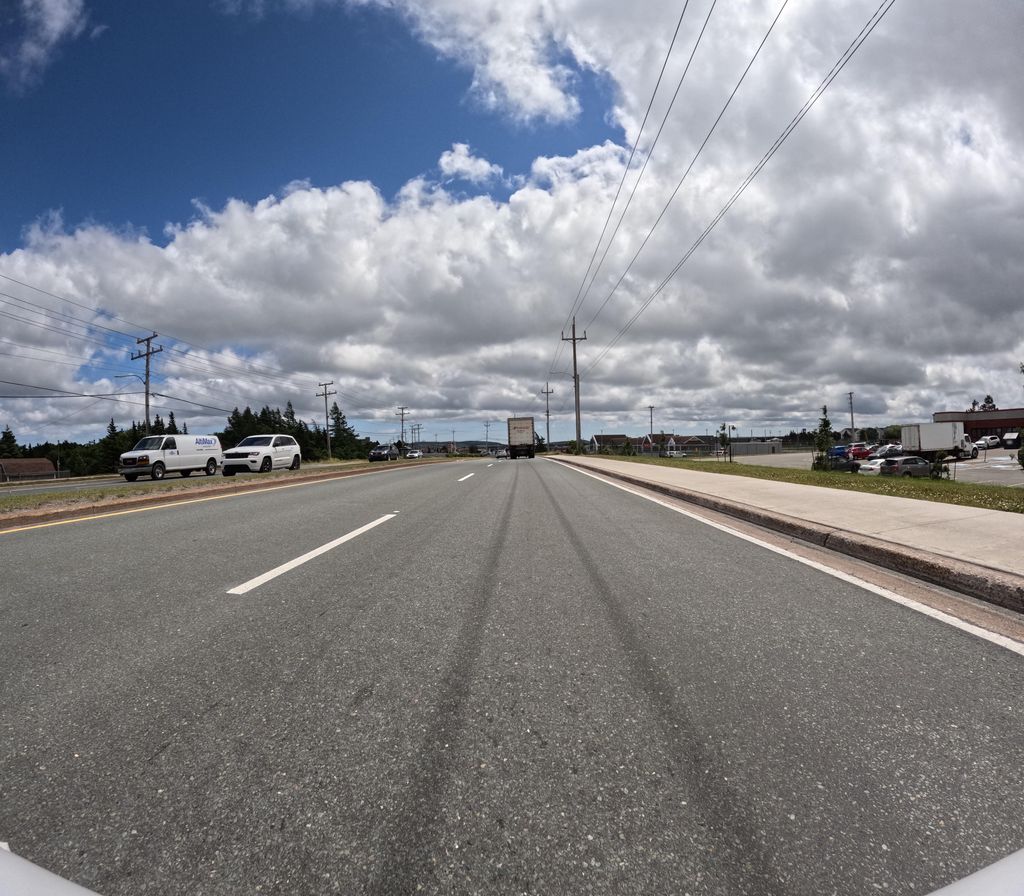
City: st_johns